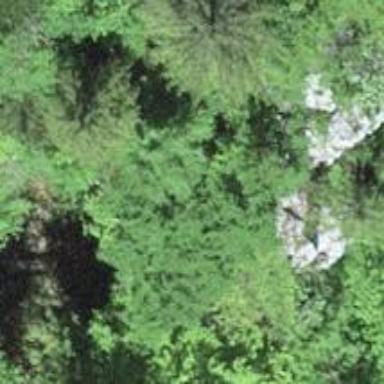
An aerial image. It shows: Cliff in nature.